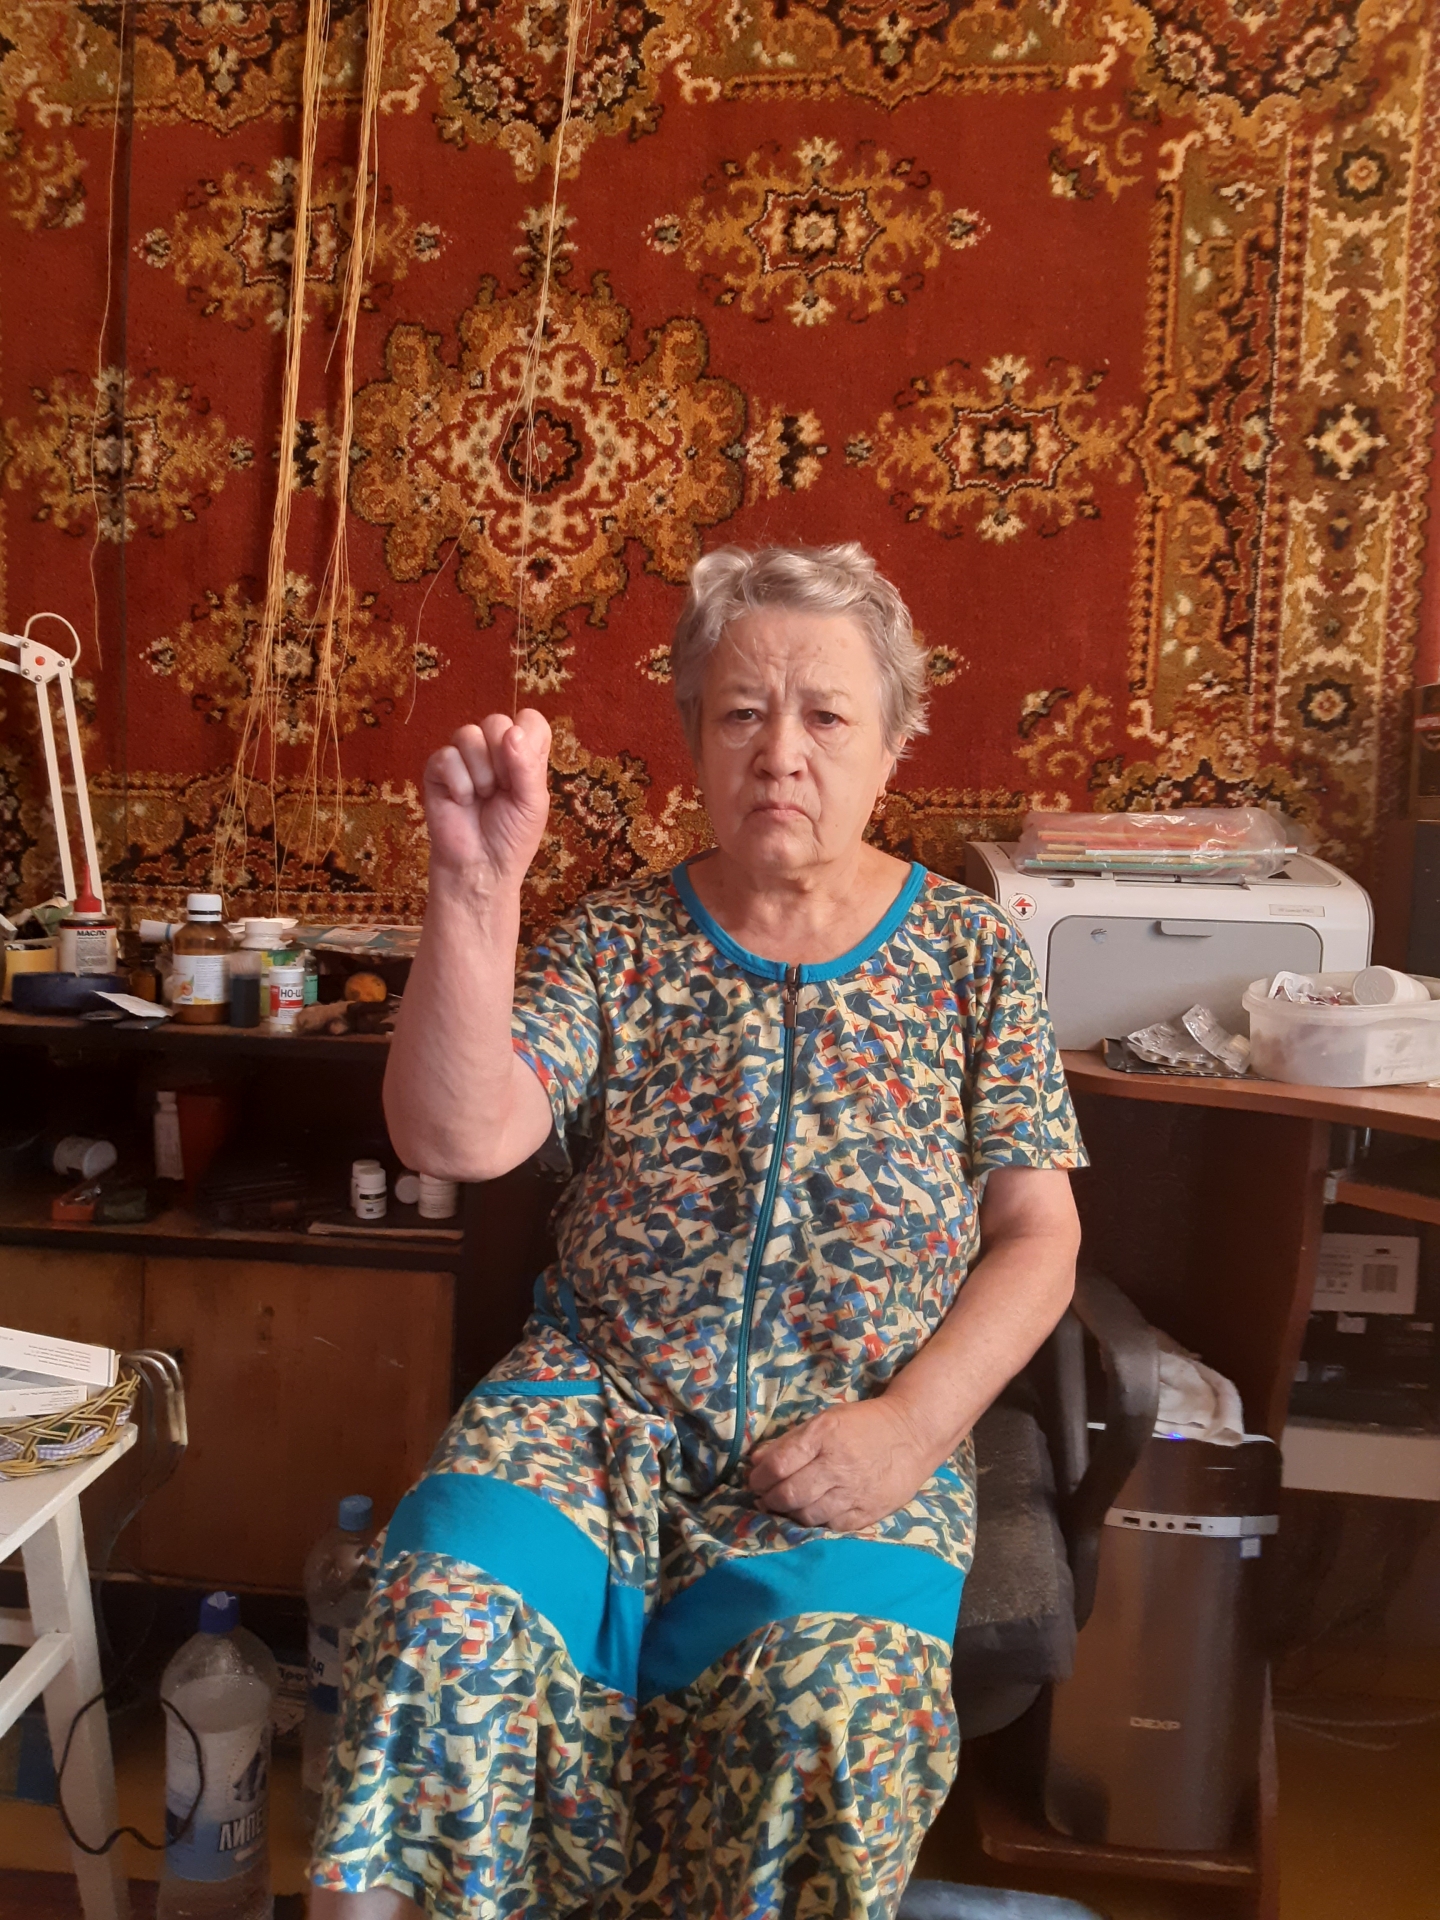
Label: clear